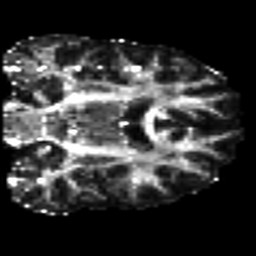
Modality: FA
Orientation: coronal
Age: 30
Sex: male
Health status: ill
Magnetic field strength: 3 T
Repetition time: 8.4 s
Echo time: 0.0926 s